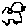
Label: bird